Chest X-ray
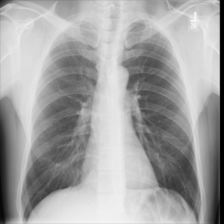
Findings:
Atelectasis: negative
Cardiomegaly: negative
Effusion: negative
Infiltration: negative
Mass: negative
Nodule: negative
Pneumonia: negative
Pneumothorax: negative
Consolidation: negative
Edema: negative
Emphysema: negative
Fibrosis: negative
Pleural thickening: negative
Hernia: negative